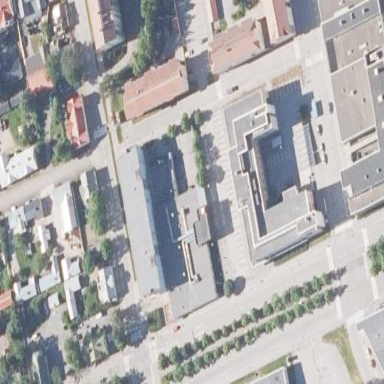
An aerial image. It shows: Commercial building.